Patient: sex M, age 74
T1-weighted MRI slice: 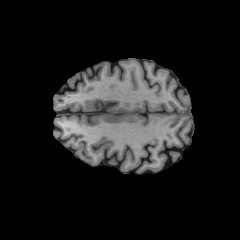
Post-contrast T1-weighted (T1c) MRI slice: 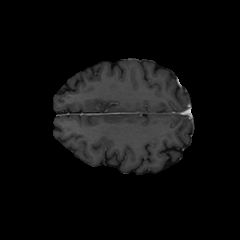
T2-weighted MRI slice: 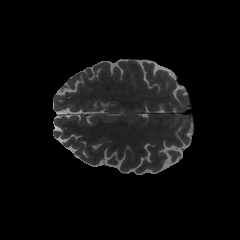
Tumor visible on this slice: no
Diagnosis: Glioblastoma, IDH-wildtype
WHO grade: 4